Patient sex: M
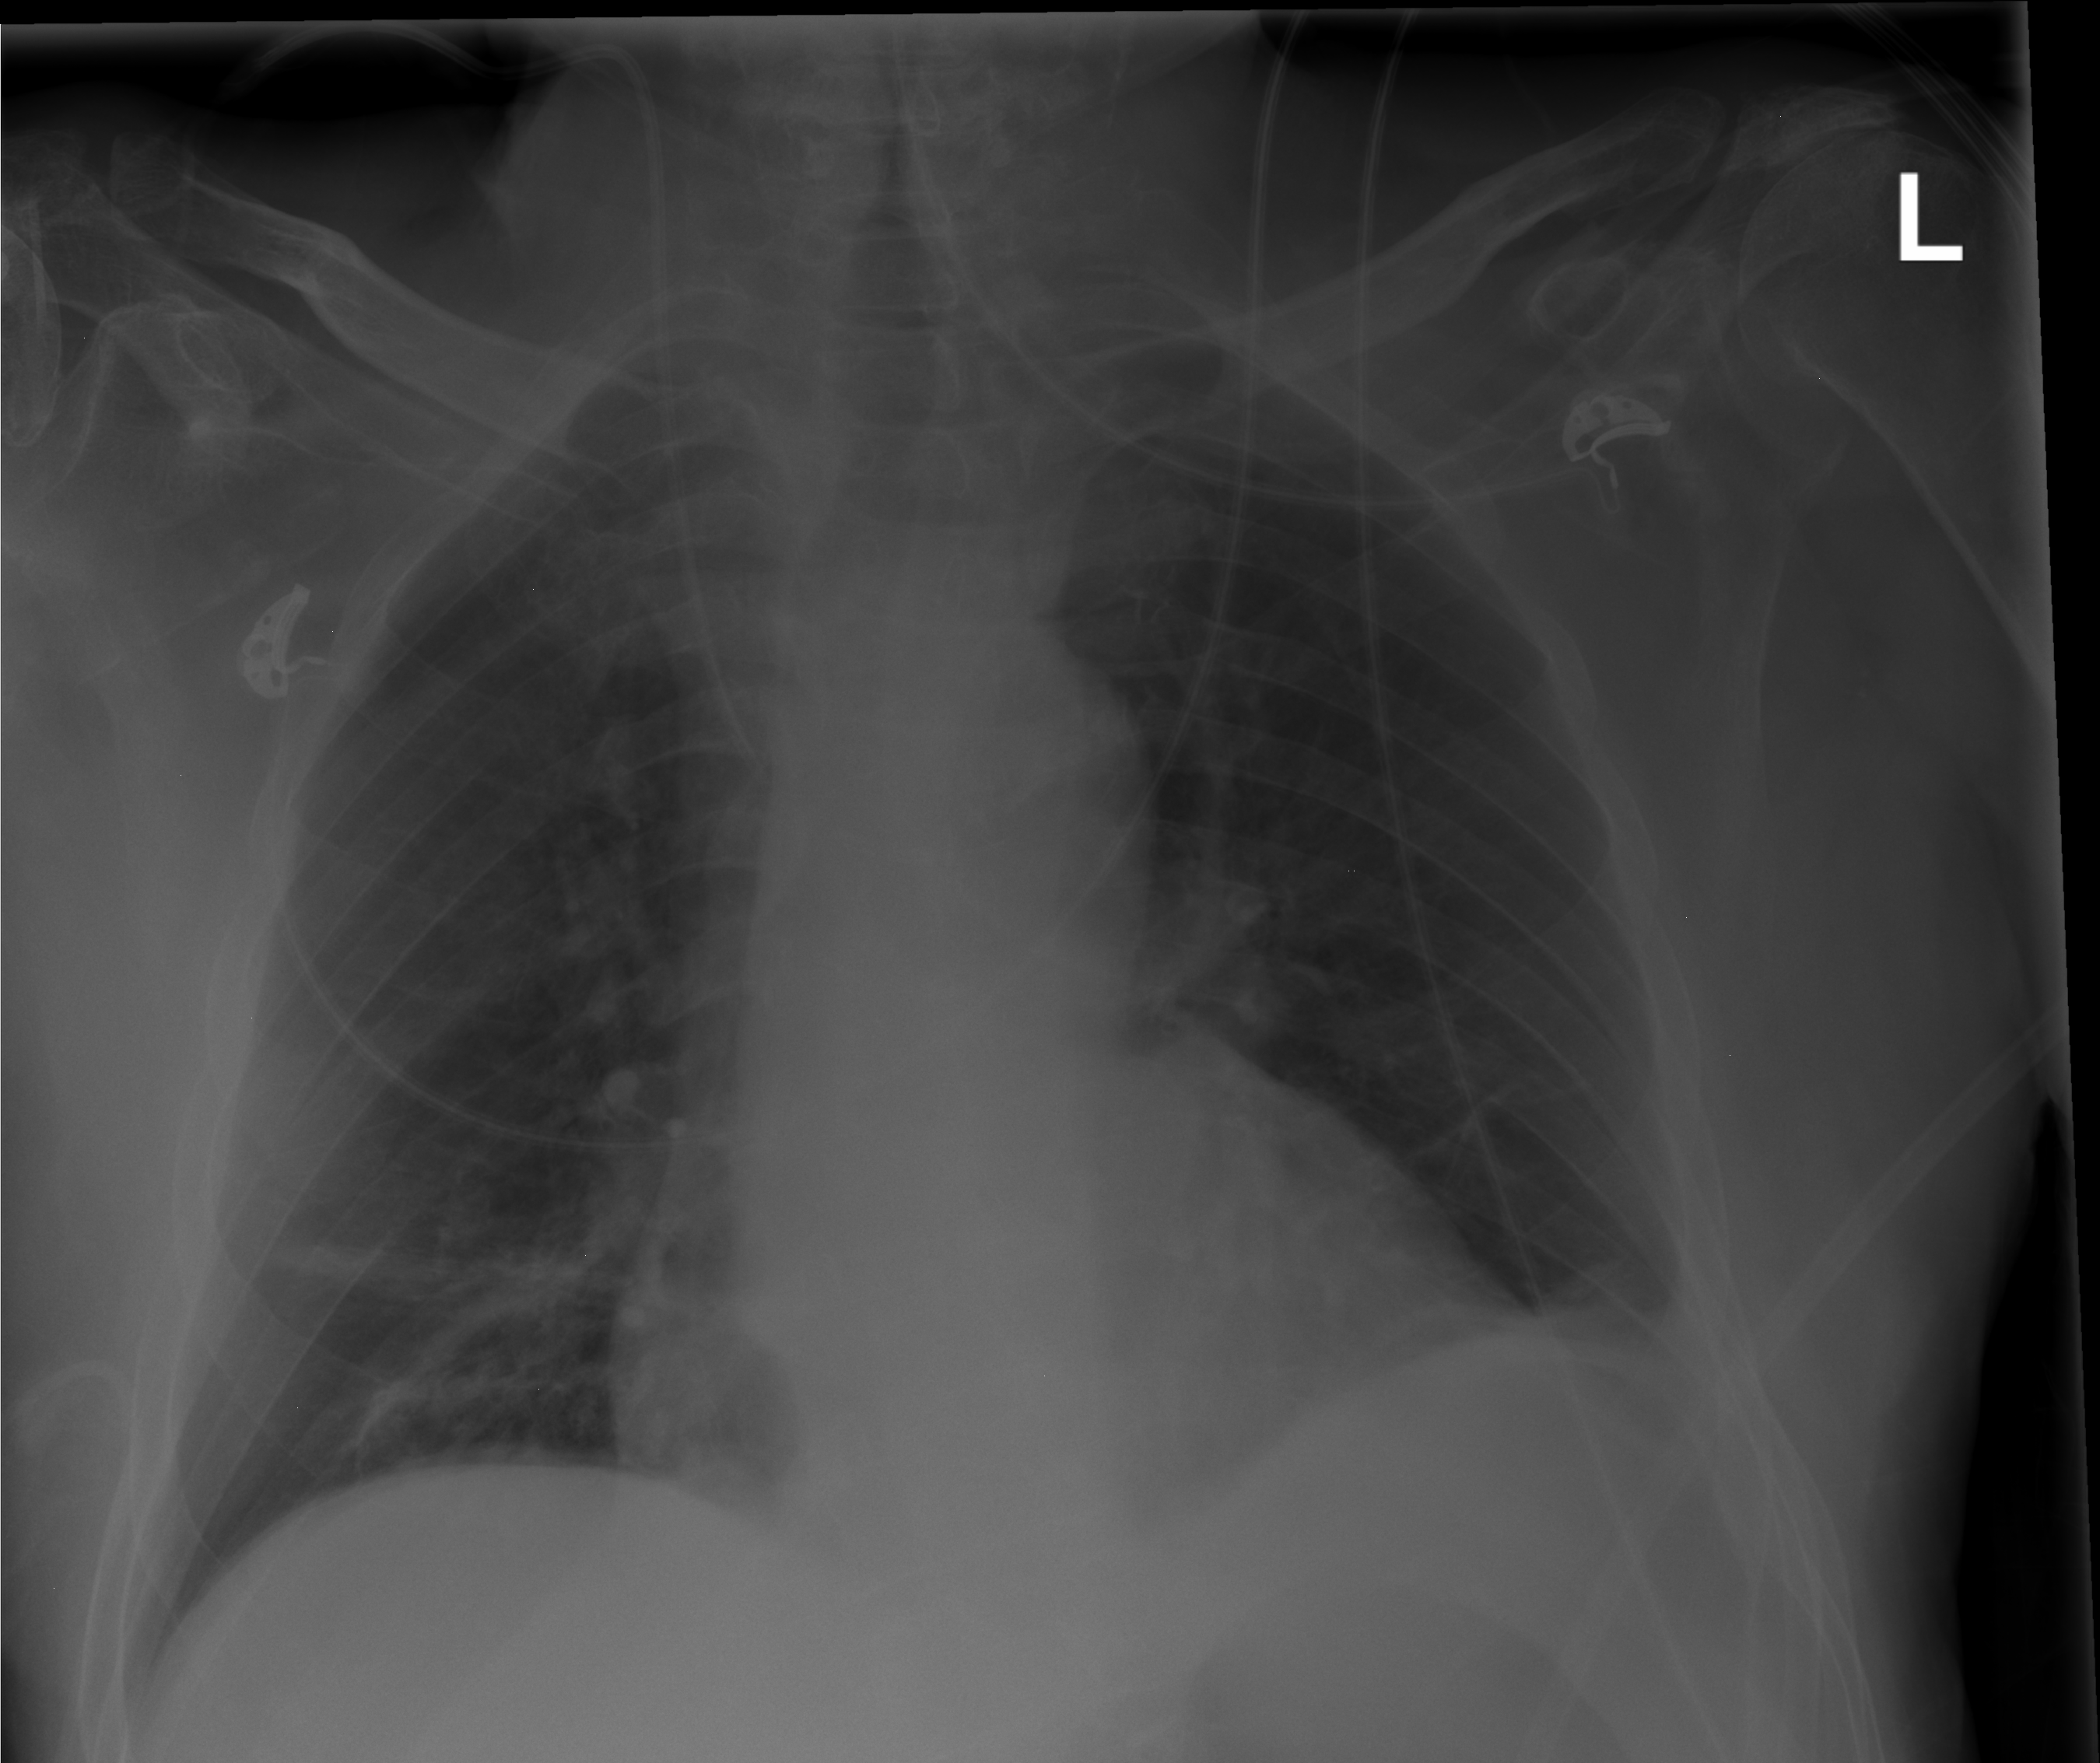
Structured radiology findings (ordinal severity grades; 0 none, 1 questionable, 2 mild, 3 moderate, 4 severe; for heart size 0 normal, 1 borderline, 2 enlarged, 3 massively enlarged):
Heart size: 0
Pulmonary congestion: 0
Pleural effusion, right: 0
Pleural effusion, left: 0
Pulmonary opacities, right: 1
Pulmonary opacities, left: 0
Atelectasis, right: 2
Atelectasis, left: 2